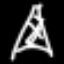
Label: The Eiffel Tower